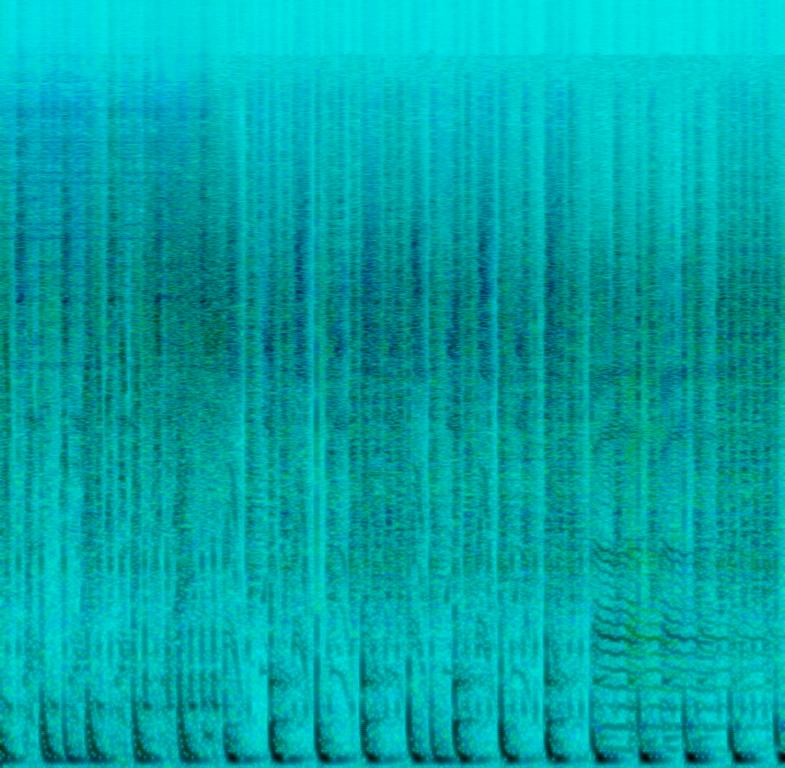
The low quality recording features a Chicago house song that consists of a punchy "4 on the floor" kick pattern, some snare rolls, syncopated claps, shimmering hi hats, low echoing vocals, echoing toms and high pitched male vocals one shot. It sounds chaotic and energetic.